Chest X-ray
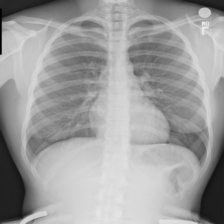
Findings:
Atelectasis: negative
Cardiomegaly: negative
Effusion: negative
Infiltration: negative
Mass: negative
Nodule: negative
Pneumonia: negative
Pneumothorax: negative
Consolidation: negative
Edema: negative
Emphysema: negative
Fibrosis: negative
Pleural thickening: negative
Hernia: negative